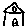
Label: house